Question: Here is my code. I'm trying to execute the code only if the cell is not blank. As we do not have a inbuilt function for isBlank i though of using it to fill the empty cell with predefined value. But it do
'''
for (var i = 2, k = 2, j = 2, s = 2; i<lastrow && k>0; s++){
var range = sheet.getRange(i,1);
var company = range.getValue();
var range = sheet.getRange(i,2);
var description = range.getValue();
var range = sheet.getRange(i,3);
var priority = range.getValue();
var range = sheet.getRange(i,4);
var urgency = range.getValue();
var range = sheet.getRange(i,5);
var impact = range.getValue();
var range = sheet.getRange(i,6);
var requester = range.getValue();
var range = sheet.getRange(i,7);
var status = range.getValue();
var range = sheet.getRange(i,8);
var subject = range.getValue();
var pay="{"helpdesk_ticket":{ "description":""+description+"", "subject":""+subject+"","email":""+requester+"","priority":""+priority+"","status":""+status+"","impact":""+impact+"", "urgency":""+urgency+"" }}";
if(description.isBlank()){
var url="https://"+purl+"/helpdesk/tickets.json";
var options = {
"payload": pay,
"method": "POST",
"muteHttpExceptions": true,
'''
Error message:

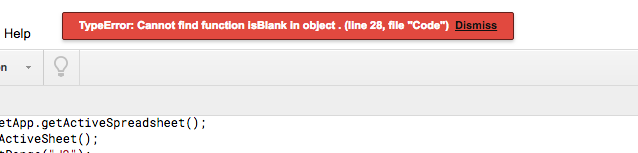
Answer: 'isBlank()' is a method of the class 'Range'. However you are trying to call it on 'description', which is not an object of the class 'Range', but one of 'Number', 'Boolean', 'Date', or 'String' as described <URL>